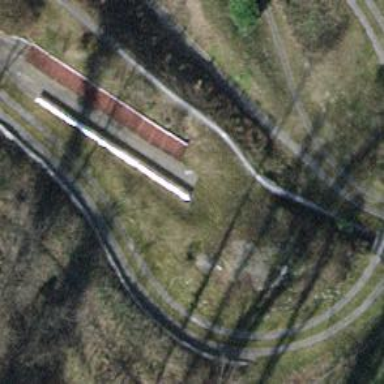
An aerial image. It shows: Railway buffer stop.